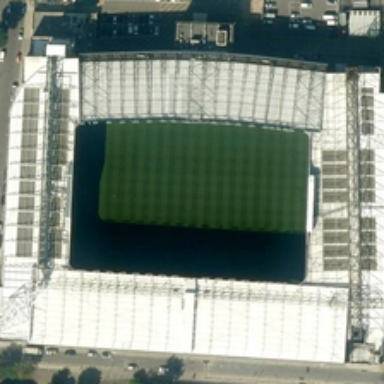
There is a white rectangular building under the sun .